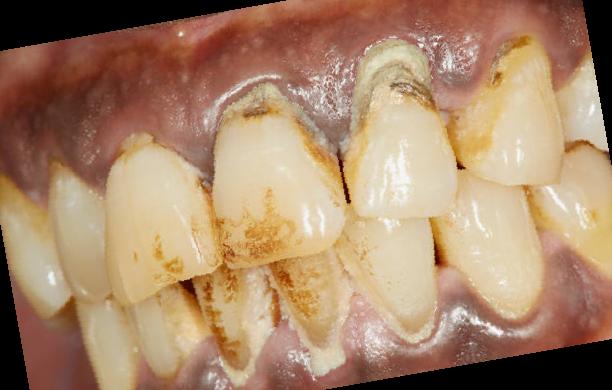
Condition: Calculus